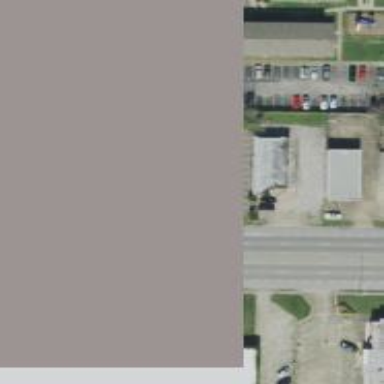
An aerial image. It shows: Parking space.